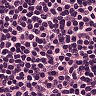
Metastatic tissue present: no